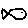
Label: fish